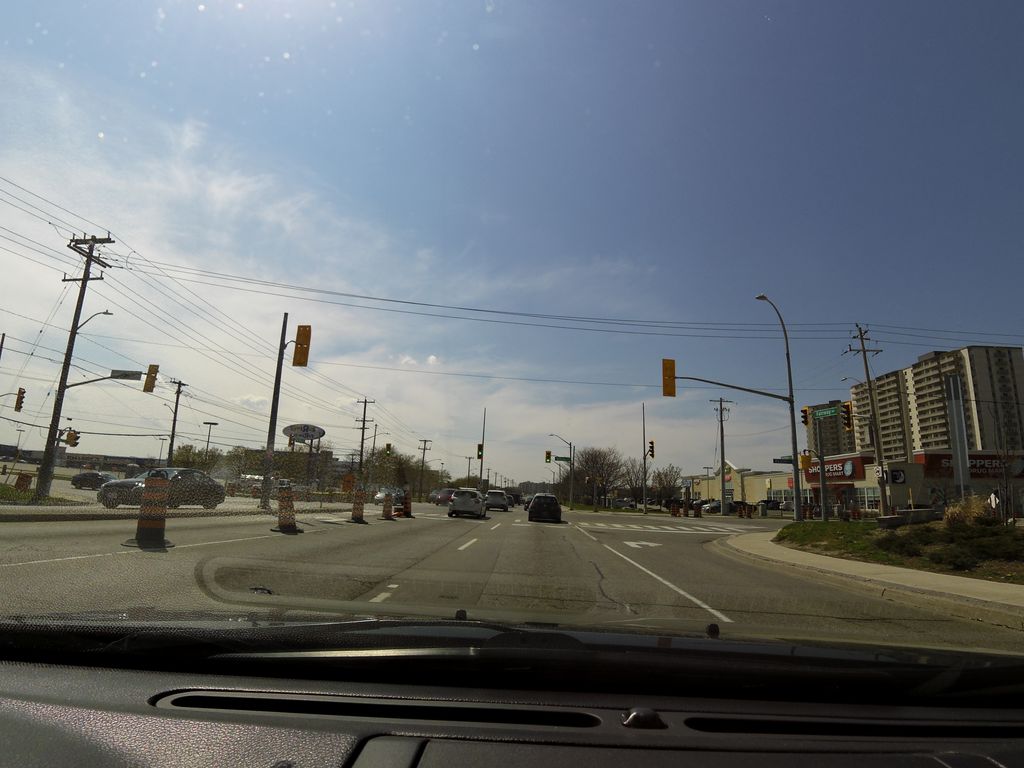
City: kitchener-waterloo